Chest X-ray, AP view. Patient: 14 years old, sex M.
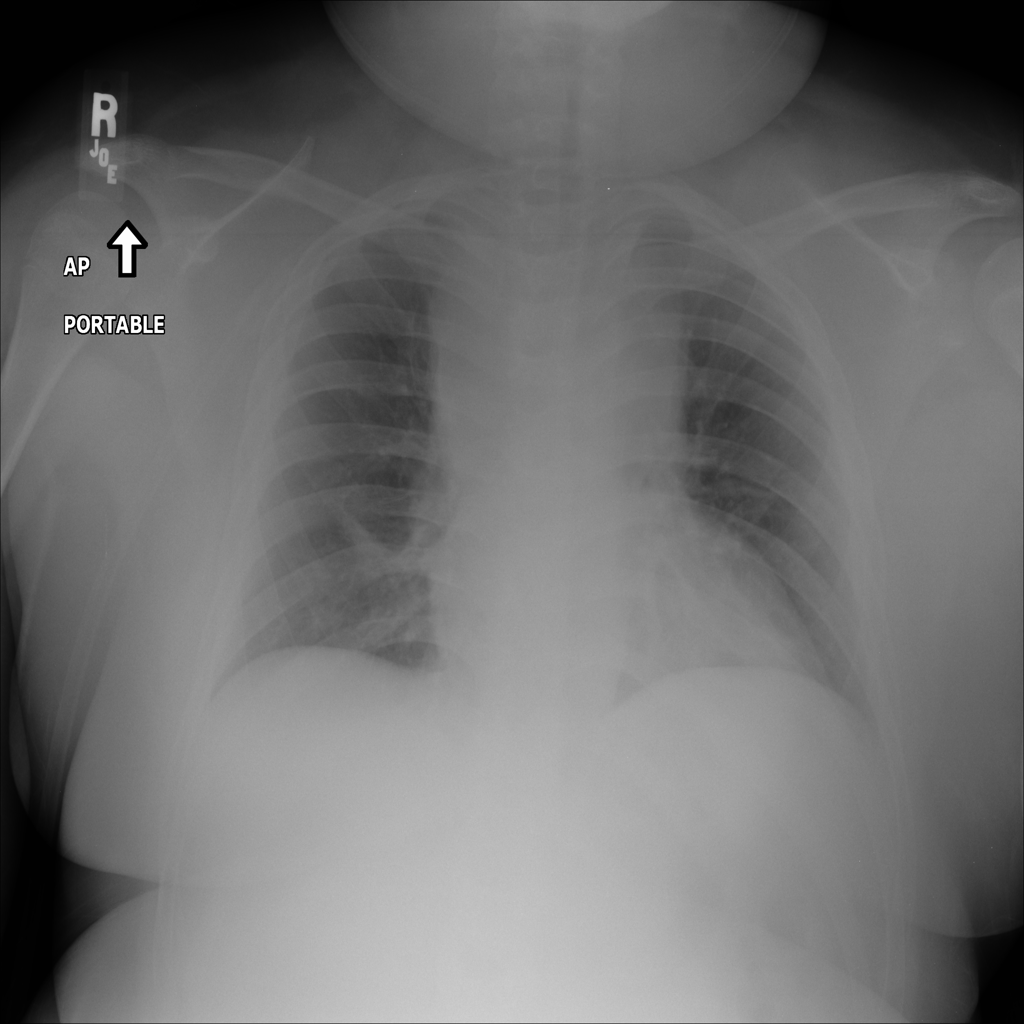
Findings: Atelectasis, Mass